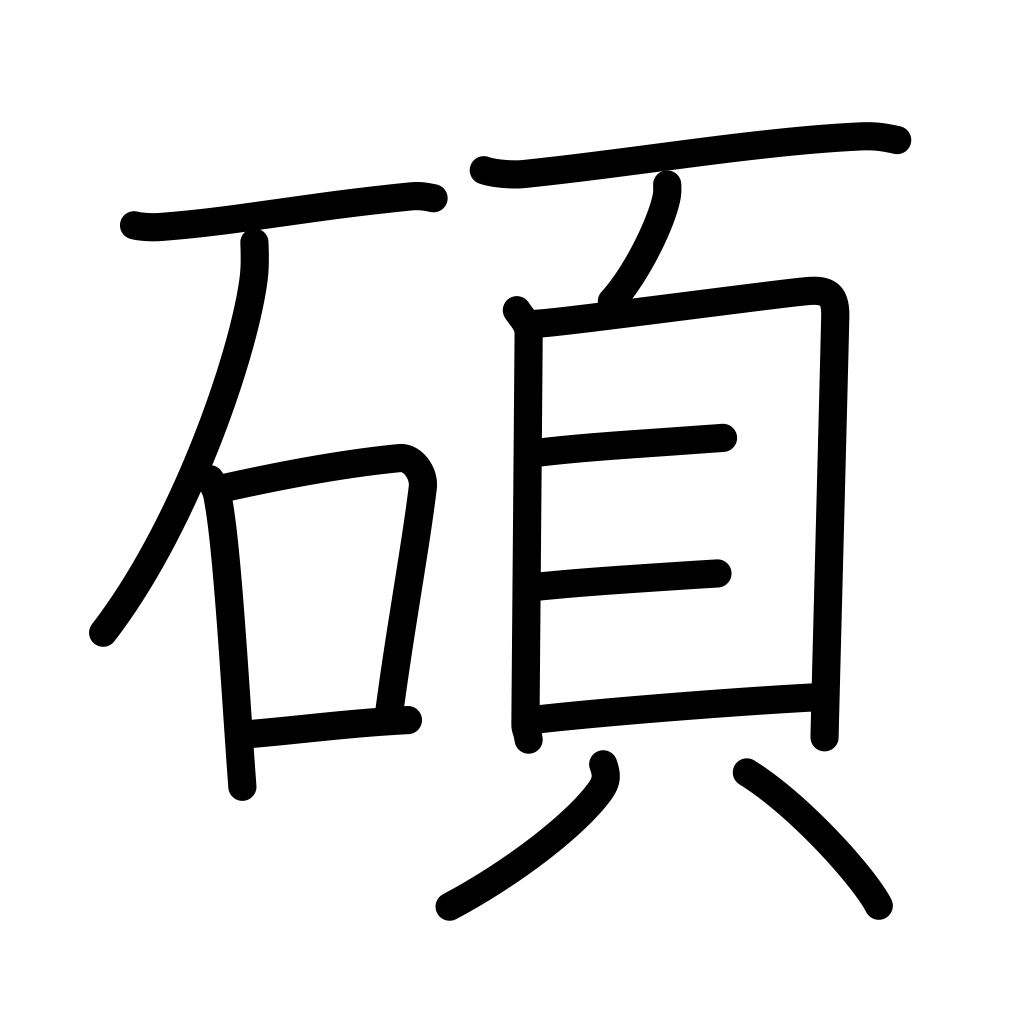
Meaning: large, great, eminent